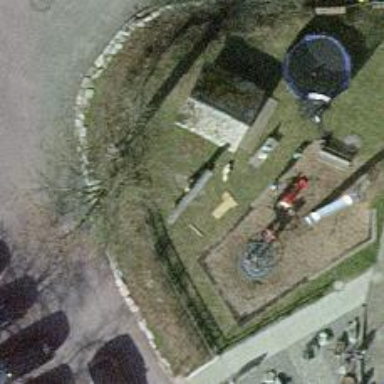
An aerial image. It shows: Playground featuring swings.